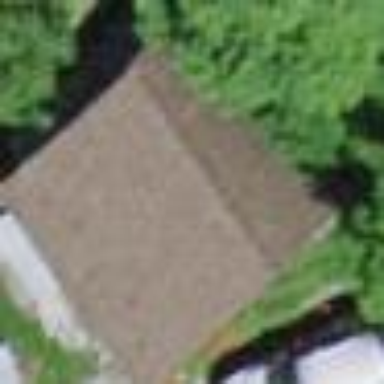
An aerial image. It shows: Shed building.